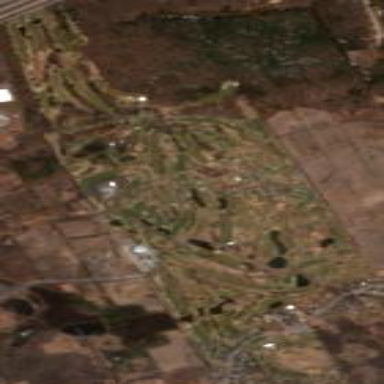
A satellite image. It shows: Golf course surrounded by greenery.